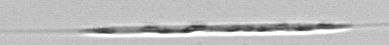
Label: Rhizosolenia